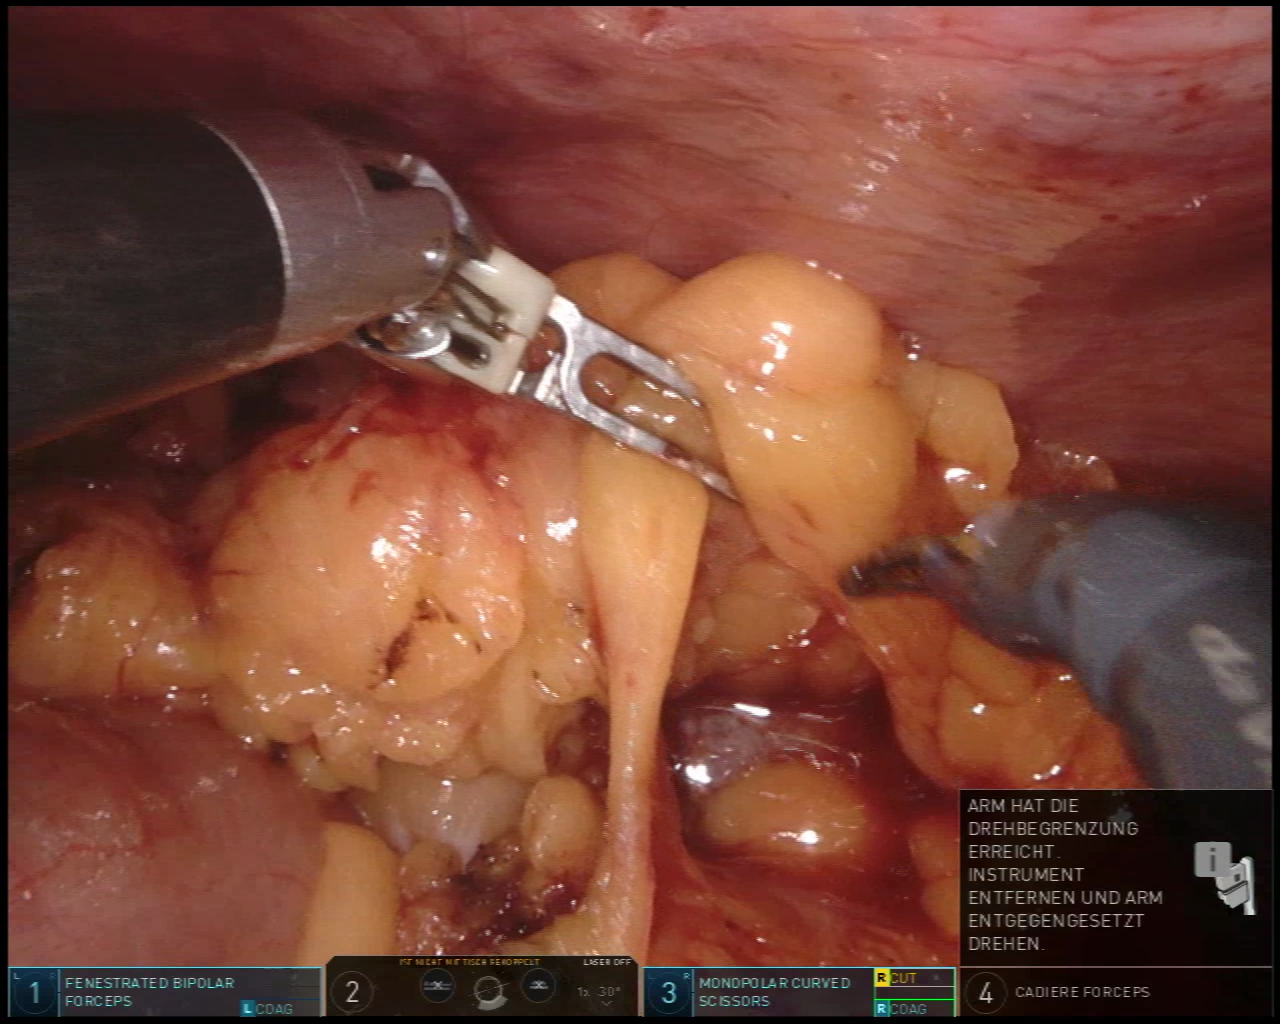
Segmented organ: spleen
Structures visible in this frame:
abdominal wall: yes
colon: yes
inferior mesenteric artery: no
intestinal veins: no
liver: no
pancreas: no
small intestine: no
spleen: yes
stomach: no
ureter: no
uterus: no
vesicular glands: no